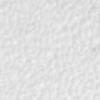
Label: no_change